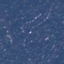
Land use / land cover: Residential